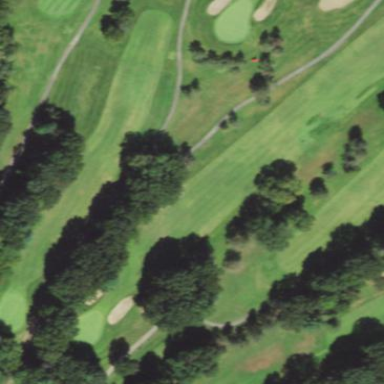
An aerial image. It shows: Golf fairway surrounded by grass.